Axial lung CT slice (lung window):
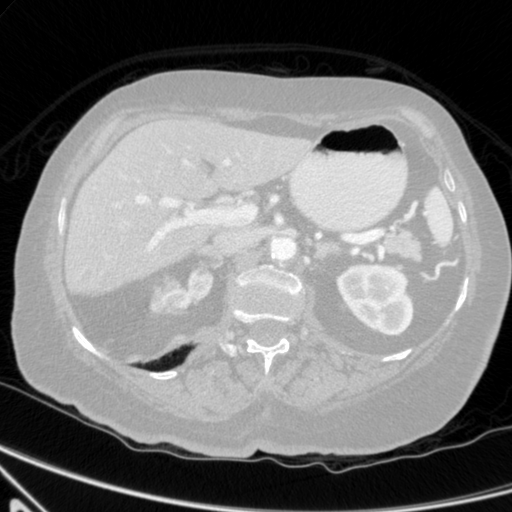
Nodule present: no